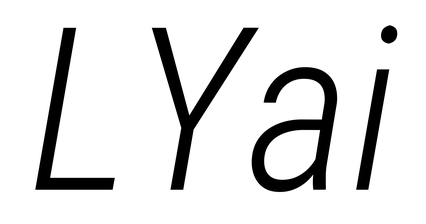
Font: Roboto-Italic_Condensed_Light_Italic